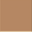
Piece: xx